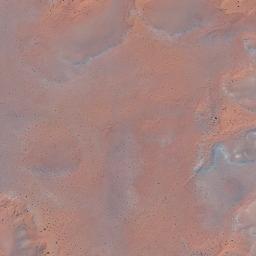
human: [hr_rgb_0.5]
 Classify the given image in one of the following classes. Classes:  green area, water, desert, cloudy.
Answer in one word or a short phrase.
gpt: desert